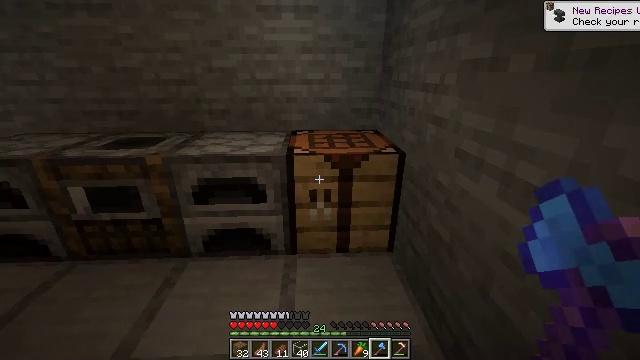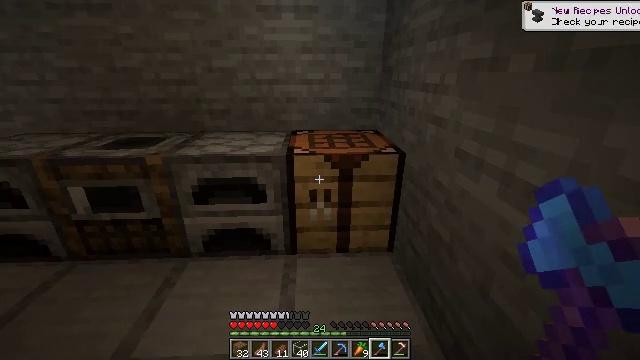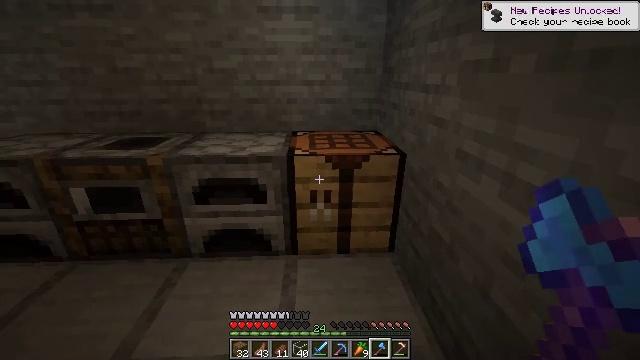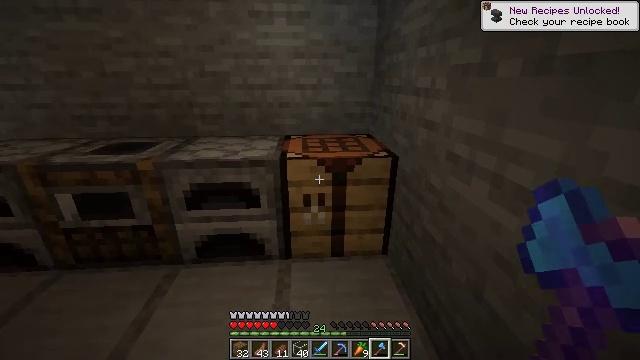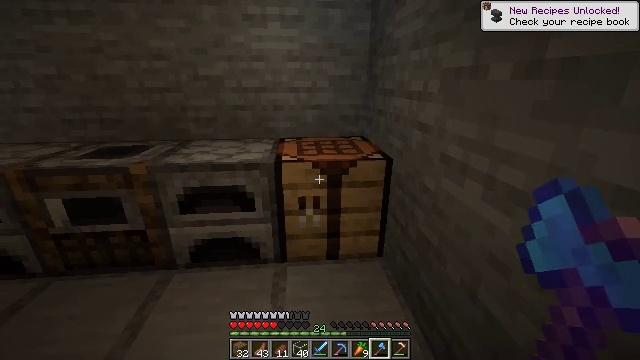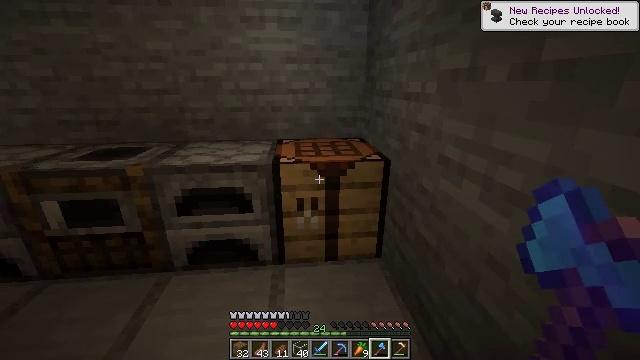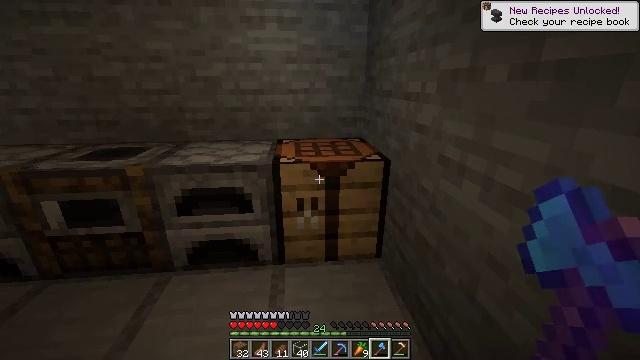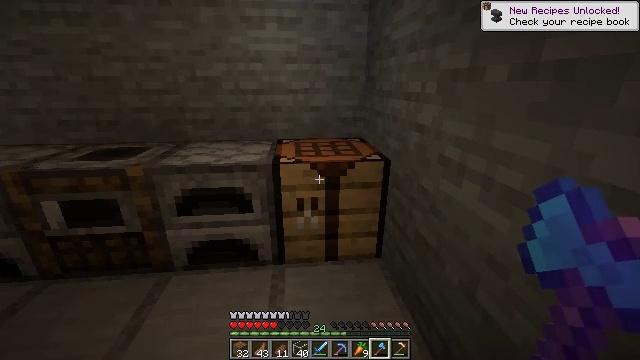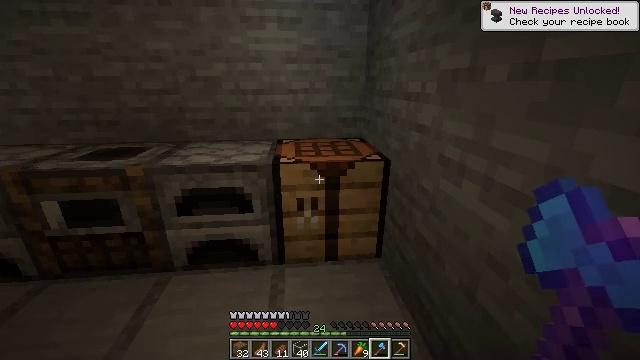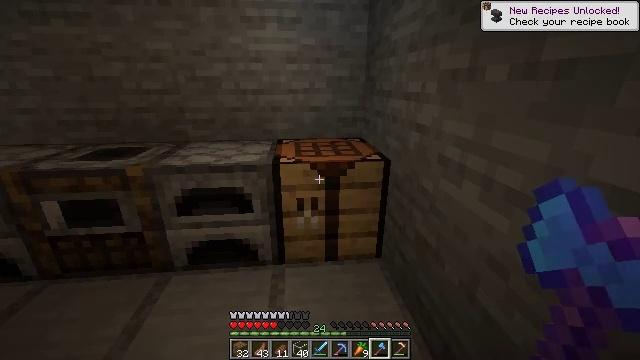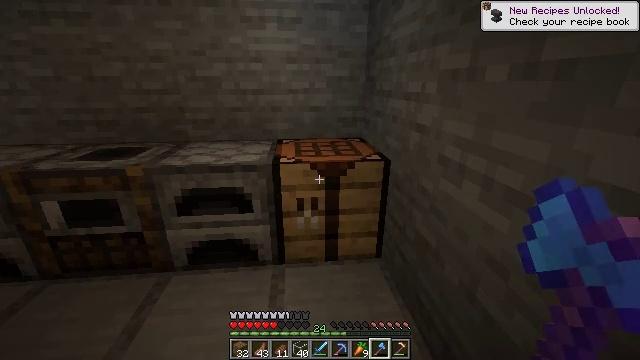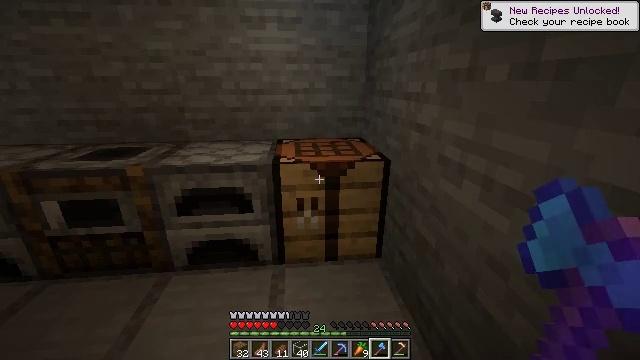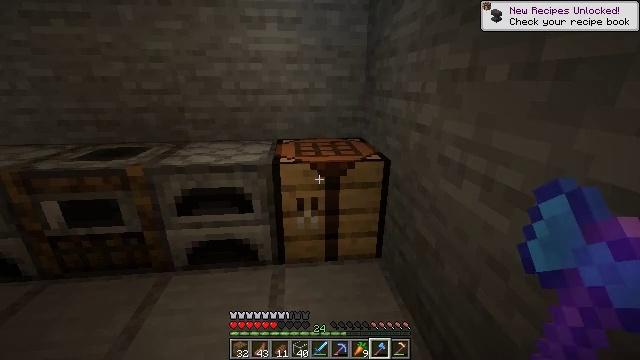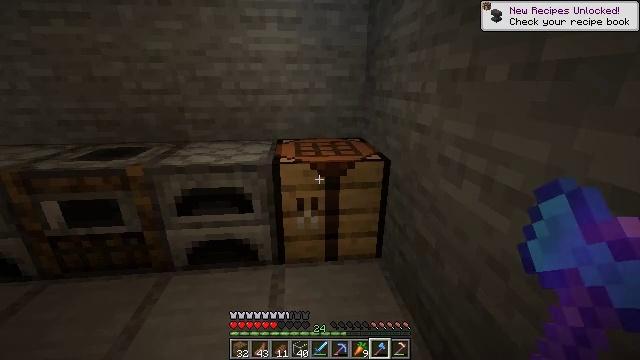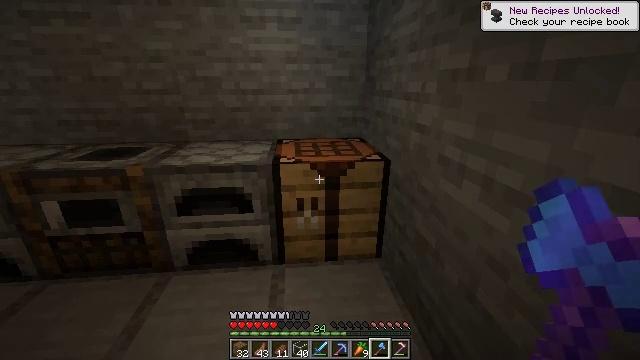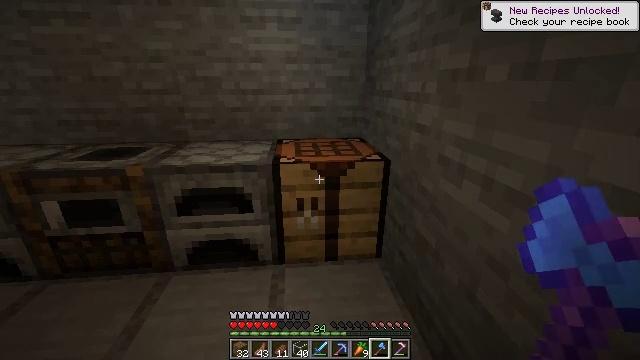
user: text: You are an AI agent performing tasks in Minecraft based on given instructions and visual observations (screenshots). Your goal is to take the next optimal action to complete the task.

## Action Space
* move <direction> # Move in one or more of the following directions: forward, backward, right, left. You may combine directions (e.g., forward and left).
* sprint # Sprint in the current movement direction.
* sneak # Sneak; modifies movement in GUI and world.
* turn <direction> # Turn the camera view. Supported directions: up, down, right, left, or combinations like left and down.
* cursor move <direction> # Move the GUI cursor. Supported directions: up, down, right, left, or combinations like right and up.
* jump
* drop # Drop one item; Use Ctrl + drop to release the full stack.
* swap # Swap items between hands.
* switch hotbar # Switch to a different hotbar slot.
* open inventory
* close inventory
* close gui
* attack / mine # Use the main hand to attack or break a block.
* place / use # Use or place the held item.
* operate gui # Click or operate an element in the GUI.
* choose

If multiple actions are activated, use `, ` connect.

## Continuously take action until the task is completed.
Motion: motion action
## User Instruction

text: Make an anvil using three iron blocks and four iron ingots.
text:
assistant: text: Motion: no_op
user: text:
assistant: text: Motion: no_op
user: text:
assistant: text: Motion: turn right
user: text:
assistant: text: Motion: turn right
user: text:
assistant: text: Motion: no_op
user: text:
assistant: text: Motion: no_op
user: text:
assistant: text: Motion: no_op
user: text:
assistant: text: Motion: no_op
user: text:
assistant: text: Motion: no_op
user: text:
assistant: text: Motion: no_op
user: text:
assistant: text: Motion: no_op
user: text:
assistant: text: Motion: no_op
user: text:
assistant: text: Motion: no_op
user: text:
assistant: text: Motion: no_op
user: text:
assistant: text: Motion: no_op
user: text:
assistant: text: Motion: no_op
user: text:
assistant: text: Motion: no_op
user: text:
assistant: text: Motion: no_op
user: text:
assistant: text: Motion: no_op
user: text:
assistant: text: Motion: no_op
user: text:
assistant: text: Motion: no_op
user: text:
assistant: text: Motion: no_op
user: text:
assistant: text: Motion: no_op
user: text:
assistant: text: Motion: no_op
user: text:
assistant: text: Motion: no_op
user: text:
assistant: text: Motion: use / place
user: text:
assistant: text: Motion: use / place
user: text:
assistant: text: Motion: no_op
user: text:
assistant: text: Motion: no_op
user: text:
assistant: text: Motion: no_op